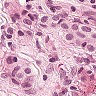
Metastatic tissue present: yes